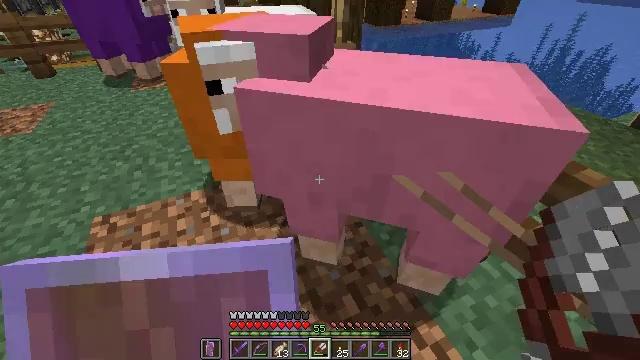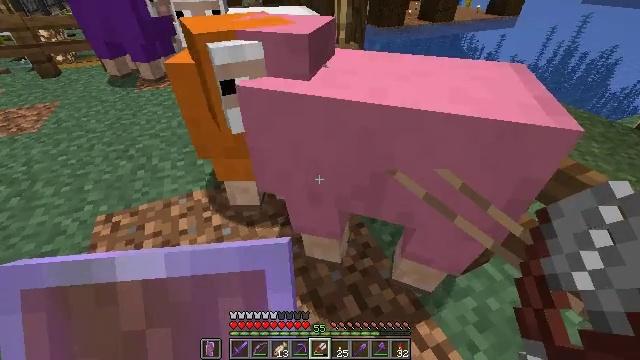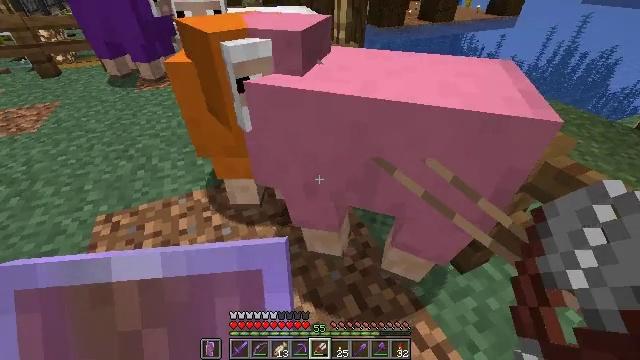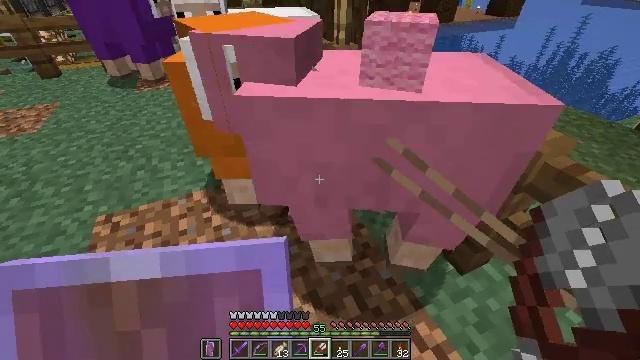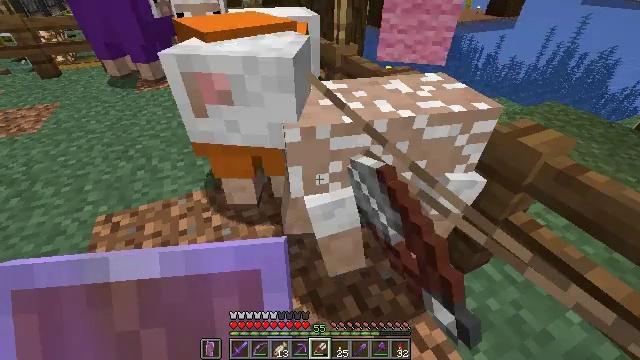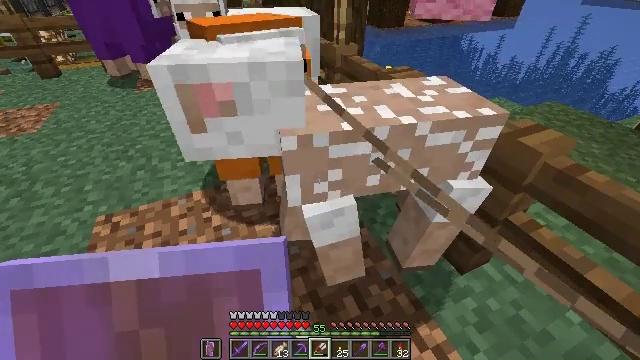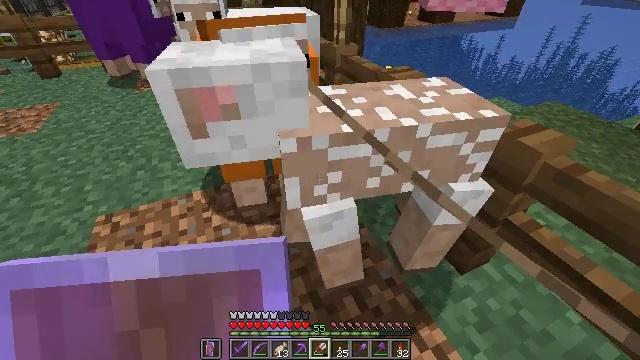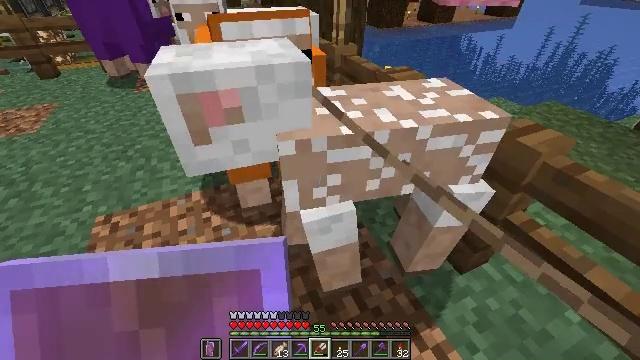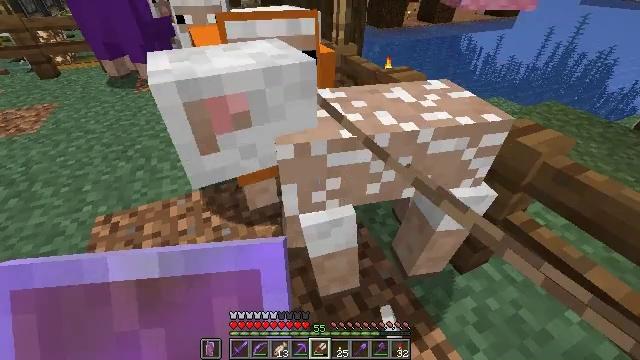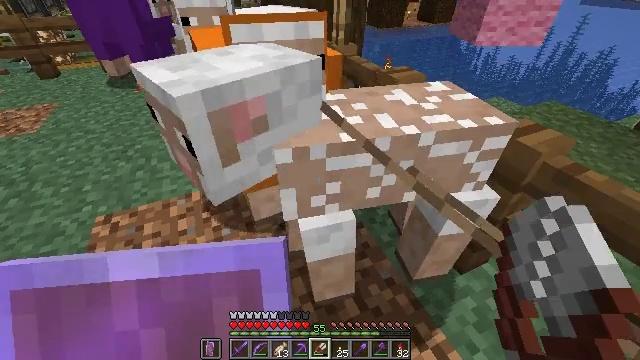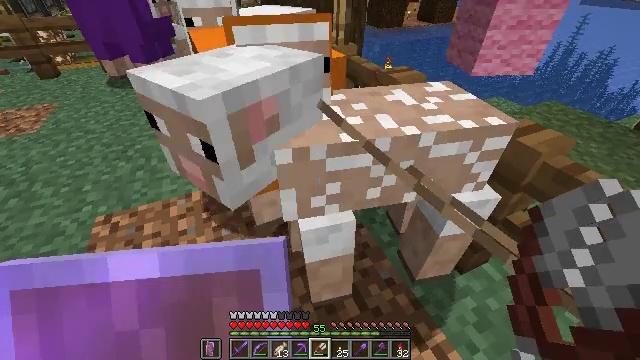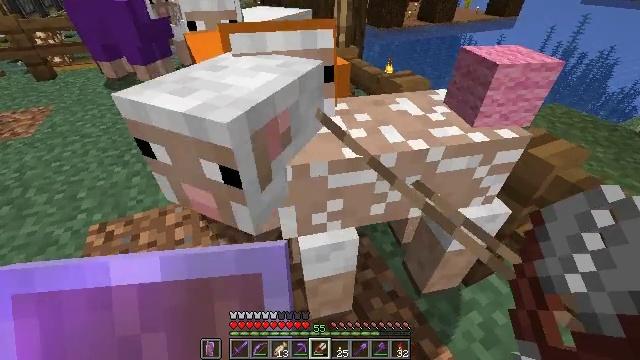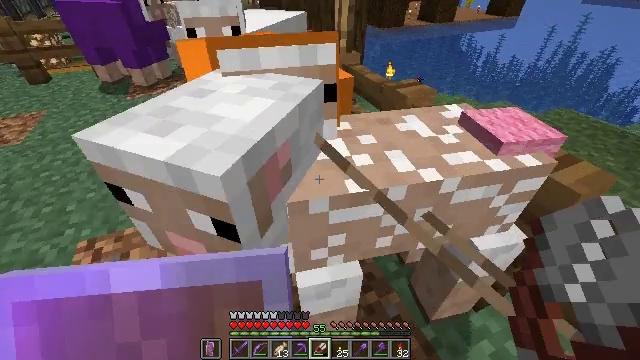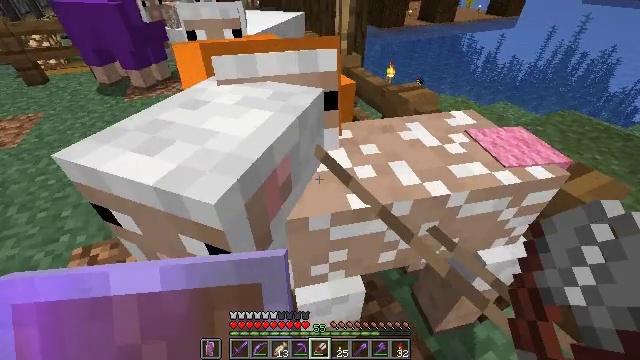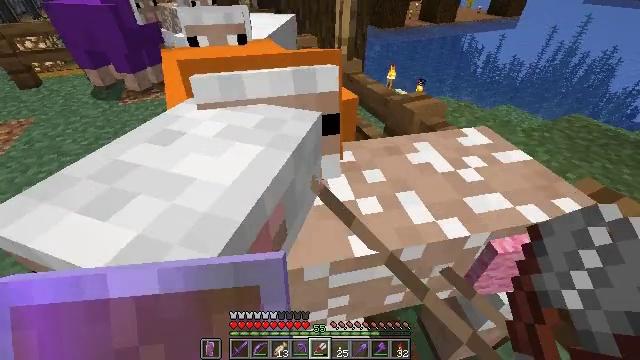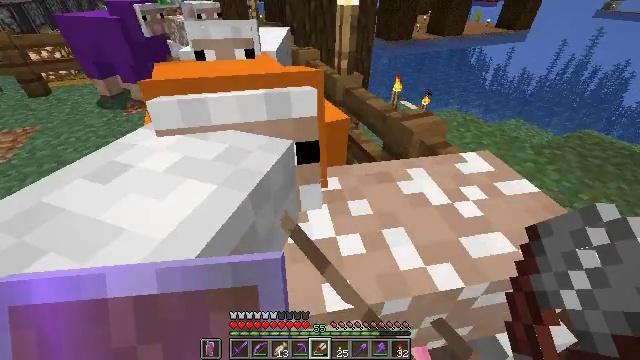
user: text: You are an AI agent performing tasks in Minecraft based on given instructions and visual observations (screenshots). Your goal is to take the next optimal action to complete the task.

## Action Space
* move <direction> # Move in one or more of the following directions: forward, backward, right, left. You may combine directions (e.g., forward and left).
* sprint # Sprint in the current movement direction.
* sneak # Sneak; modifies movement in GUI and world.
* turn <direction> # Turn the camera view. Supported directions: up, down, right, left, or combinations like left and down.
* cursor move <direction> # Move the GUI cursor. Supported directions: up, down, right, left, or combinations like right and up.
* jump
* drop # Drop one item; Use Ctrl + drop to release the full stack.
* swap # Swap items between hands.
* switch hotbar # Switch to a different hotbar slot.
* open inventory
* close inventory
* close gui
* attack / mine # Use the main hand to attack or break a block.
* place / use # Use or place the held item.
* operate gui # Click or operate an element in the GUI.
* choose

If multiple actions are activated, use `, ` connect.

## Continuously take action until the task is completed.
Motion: motion action
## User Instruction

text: craft item pink carpet
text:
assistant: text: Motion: no_op
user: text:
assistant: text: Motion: no_op
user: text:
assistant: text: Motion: no_op
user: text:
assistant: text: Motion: no_op
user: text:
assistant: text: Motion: no_op
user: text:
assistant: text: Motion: no_op
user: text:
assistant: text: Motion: no_op
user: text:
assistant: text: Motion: no_op
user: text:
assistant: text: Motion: no_op
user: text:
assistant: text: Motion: no_op
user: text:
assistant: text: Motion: move forward
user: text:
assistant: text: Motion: move forward
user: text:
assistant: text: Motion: move forward
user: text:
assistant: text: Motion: move forward and move right
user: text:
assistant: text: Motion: move forward and move right, turn left and up
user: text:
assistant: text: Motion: move forward and move right, turn left and up
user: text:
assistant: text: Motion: move forward and move right, turn left and up
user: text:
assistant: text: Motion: move forward and move right, turn left and up
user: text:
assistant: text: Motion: move forward, turn left and up
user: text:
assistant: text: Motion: move forward, turn left
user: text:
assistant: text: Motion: move forward
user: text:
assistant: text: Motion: move forward
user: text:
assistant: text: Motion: move forward
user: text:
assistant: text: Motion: move forward
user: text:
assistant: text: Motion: move forward
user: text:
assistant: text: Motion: move forward
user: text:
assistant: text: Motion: move forward, turn right and up
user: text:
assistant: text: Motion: move forward and move right, turn right and up
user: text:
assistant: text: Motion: move forward and move right, turn right and down
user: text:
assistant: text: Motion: move forward and move right